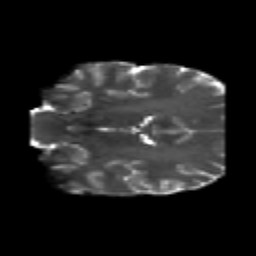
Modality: T2w
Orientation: coronal
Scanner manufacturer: siemens
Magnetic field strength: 3 T
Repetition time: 6.8 s
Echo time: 0.093 s